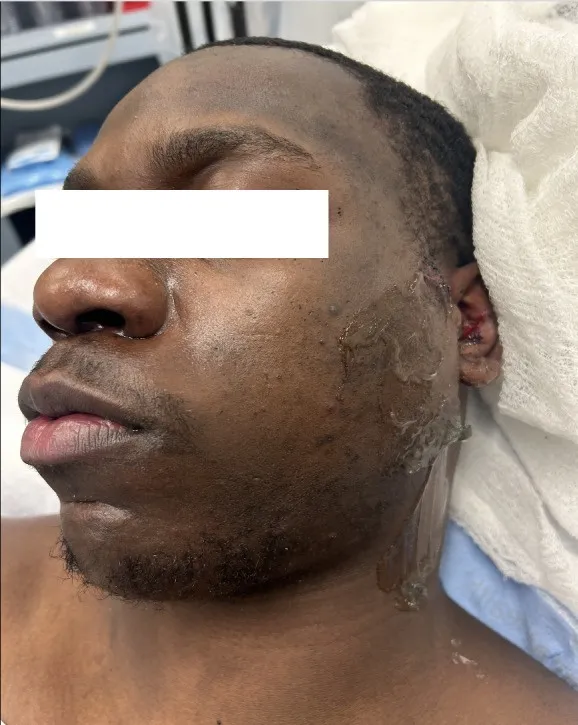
The patient had a large area of swelling to the left side of the face anterior to the tragus of the ear, along with a 2 cm laceration to the left cheek.
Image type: medical_photograph (skin_photograph)